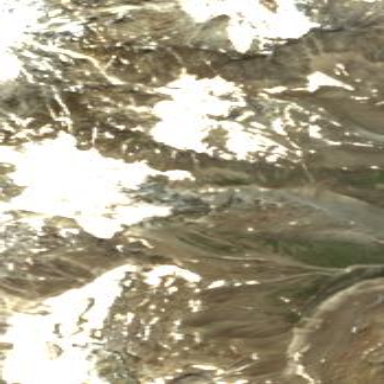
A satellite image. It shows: Majestic glacier in the distance.